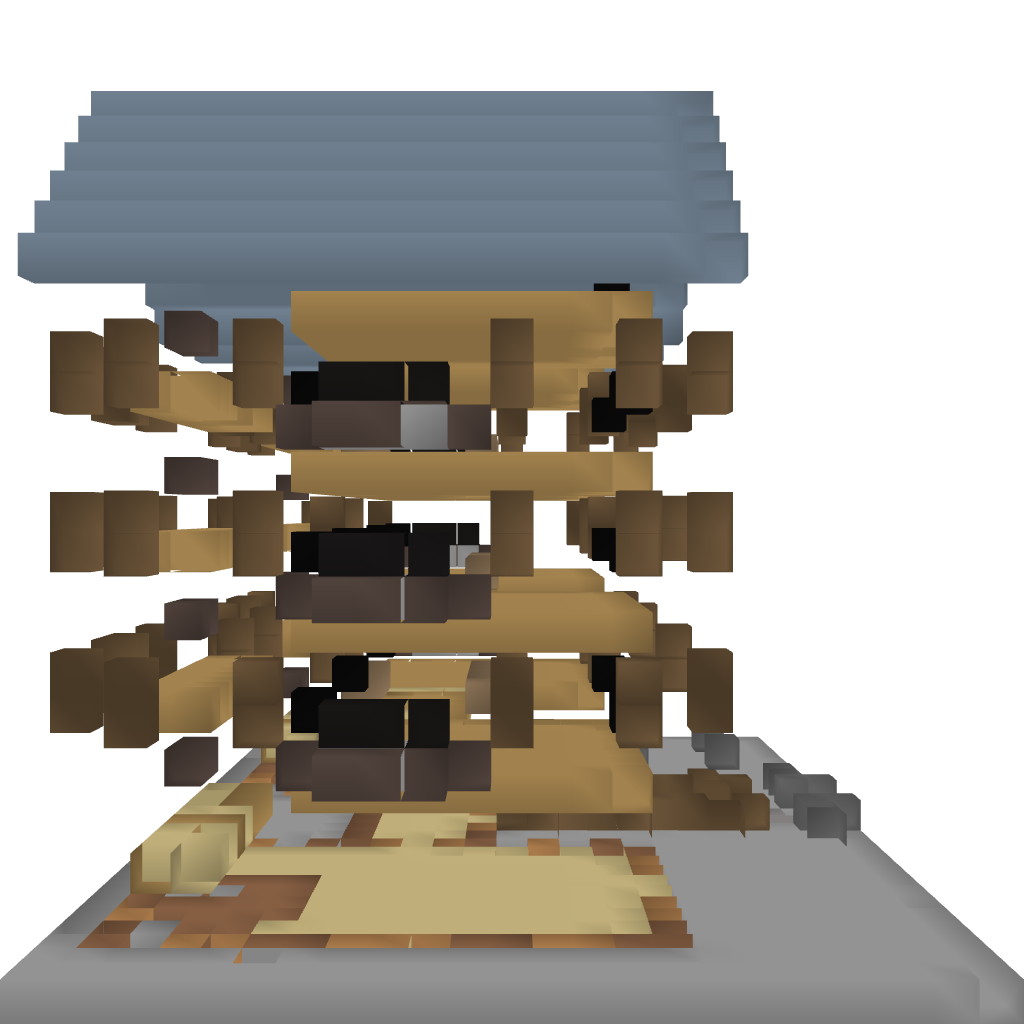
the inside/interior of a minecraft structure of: House #5